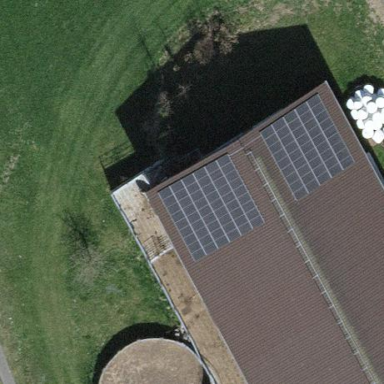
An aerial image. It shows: Solar photovoltaic panel generator.